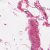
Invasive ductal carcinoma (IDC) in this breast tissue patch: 0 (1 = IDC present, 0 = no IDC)